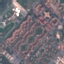
Land use / land cover: Residential